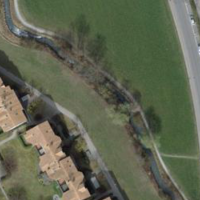
EUNIS habitat code: 52
Species observed at this site:
Chamaenerion angustifolium
Rumex alpinus